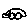
Label: car